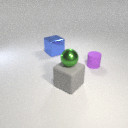
large blue metal cube to the left of large gray rubber cube